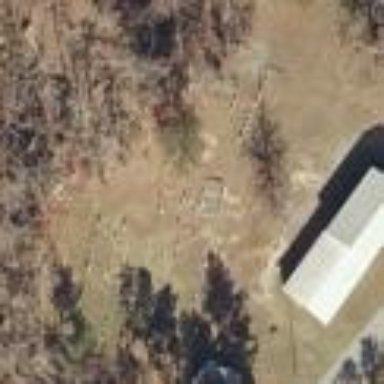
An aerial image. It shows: Cemetery or graveyard.